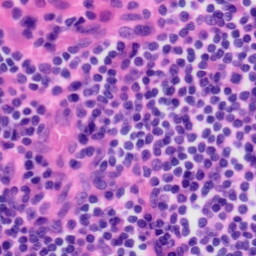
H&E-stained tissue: Tonsil